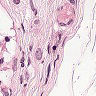
Metastatic tissue present: yes